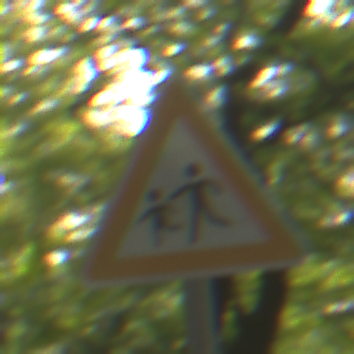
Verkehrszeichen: KinderRechts
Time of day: MorningAfternoon
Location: Outdoor (RoadRail)
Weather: Clear
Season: NotSpecified
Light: Natural